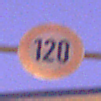
Verkehrszeichen: Geschwindigkeit120
Umgebung: Outdoor, Urban
Tageszeit: Night
Wetter: Clear
Licht: Artificial
Jahreszeit: NotSpecified
Kontrast: HighContrast